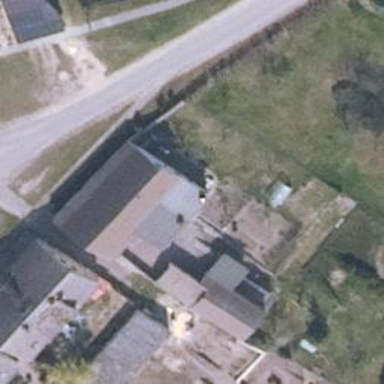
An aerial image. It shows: Detached building with gabled roof.